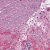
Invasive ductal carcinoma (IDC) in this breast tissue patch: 0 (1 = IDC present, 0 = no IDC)